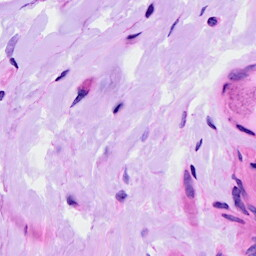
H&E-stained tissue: Ovarian